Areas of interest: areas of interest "Science and Technology Museum"
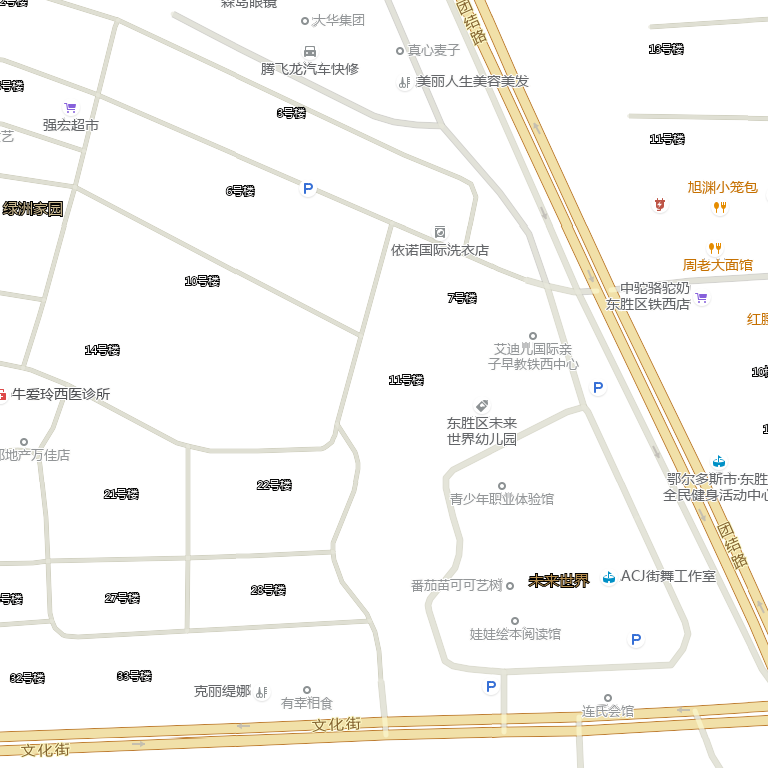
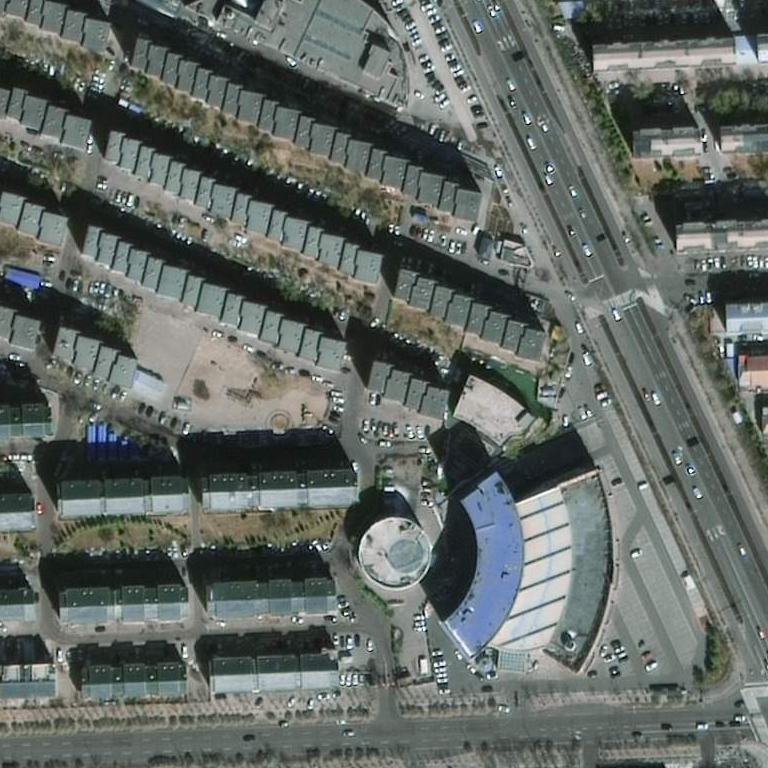